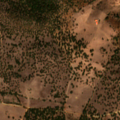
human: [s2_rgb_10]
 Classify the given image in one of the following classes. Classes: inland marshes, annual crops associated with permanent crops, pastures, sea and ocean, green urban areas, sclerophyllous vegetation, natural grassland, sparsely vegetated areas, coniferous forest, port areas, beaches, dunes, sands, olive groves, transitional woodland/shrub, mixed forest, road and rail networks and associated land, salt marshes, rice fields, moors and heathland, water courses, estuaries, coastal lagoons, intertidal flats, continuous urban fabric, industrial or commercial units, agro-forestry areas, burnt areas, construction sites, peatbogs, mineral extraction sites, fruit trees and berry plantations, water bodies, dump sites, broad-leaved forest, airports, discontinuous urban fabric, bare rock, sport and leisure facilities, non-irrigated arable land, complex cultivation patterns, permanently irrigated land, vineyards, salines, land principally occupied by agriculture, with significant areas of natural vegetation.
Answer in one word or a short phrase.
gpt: complex cultivation patterns, agro-forestry areas